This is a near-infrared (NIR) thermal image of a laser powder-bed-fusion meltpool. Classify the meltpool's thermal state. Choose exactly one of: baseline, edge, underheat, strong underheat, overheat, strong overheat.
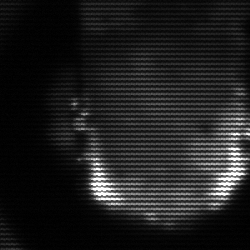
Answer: baseline